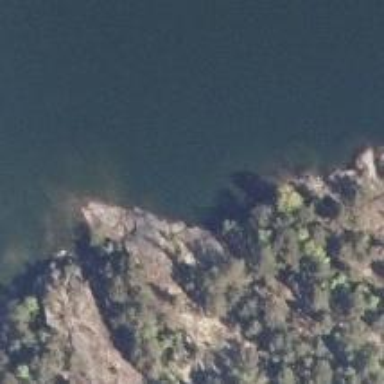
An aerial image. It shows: Cliff in nature.